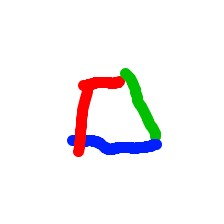
Shape: trapezoid